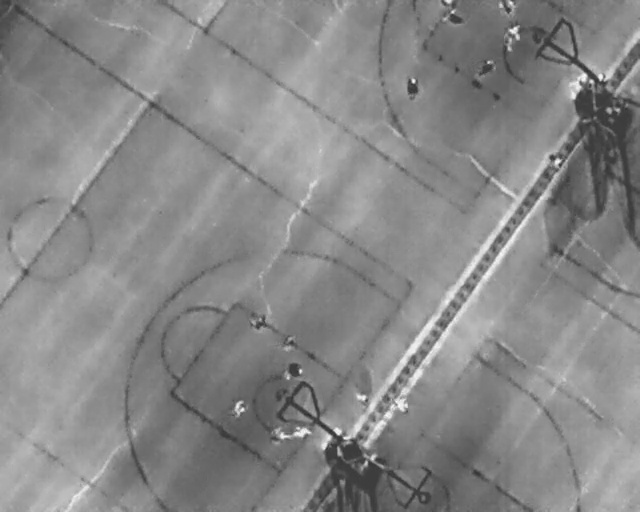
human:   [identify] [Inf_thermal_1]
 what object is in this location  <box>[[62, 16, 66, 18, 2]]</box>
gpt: <ref>1 large person at the top</ref>